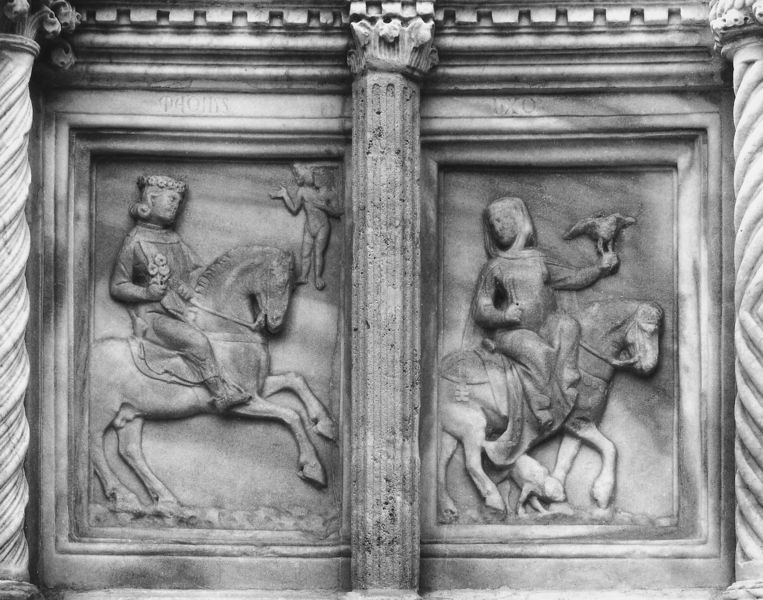
Titel: Fontana Maggiore
Künstler: Niccolò Pisano
Standort: Perugia (EU - I - Umbrien)
Schlagwörter: adler, falke, mann, vogel, blume, frau, grau, säule, hund, stein, paar, pferd, reiter, engel, relief, könig, blumenstrauss, foto, ritter, jagd, damensattel, damensitz, altdeutsch, freske, mnn, äule, blümen, zelter, ixo, paols